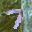
Label: 7